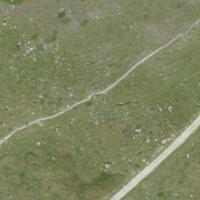
EUNIS habitat code: 26
Species observed at this site:
Parnassia palustris
Montifringilla nivalis
Marmota marmota